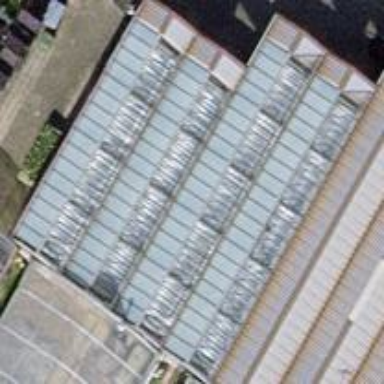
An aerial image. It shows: Greenhouse.